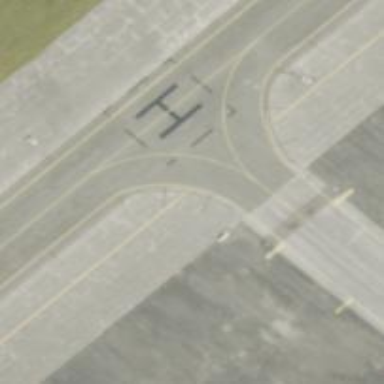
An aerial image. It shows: View of taxiway at the airport.